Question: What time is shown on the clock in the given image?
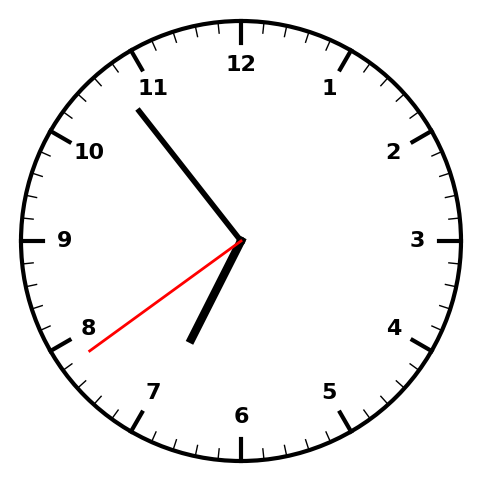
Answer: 06:53:39